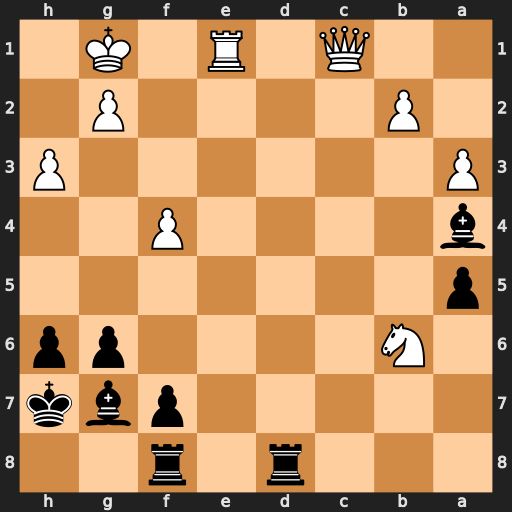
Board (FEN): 3r1r2/5pbk/1N4pp/p7/b4P2/P6P/1P4P1/2Q1R1K1
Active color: b
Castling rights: -
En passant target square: -
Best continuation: Bd4+ Kh1 Bxb6